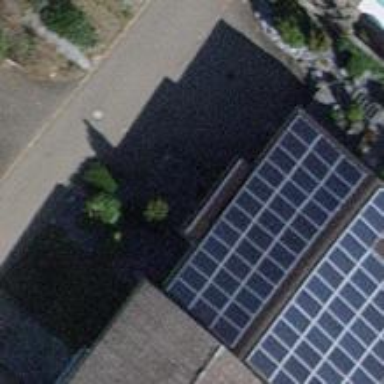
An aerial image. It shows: Solar power generator using photovoltaic method with solar photovoltaic panel types.